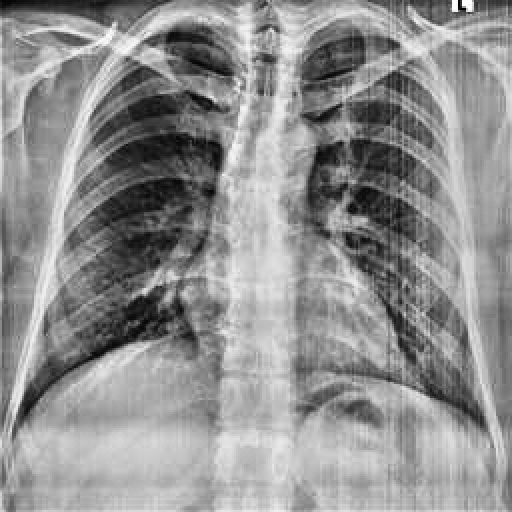
Finding: NORMAL